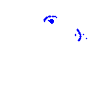
Particle: pion